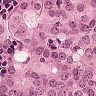
Metastatic tissue present: yes